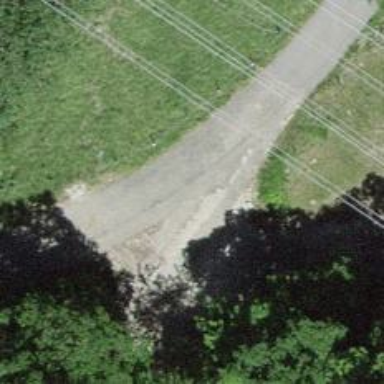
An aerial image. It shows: Unclassified road with asphalt surface.